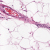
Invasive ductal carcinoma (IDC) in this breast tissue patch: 0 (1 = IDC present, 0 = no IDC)